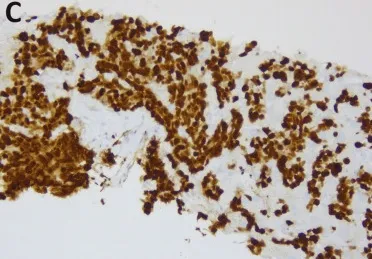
Histopathological analysis of liver tissue. C: Ki-67 immunohistochemical staining reveals elevated index in neoplastic cells, with more than 80% of them expressing this marker.
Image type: pathology (immunostaining)